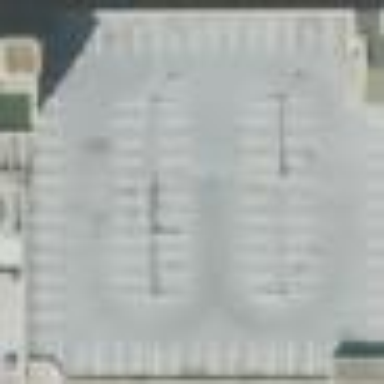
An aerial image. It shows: Multi-storey parking building.